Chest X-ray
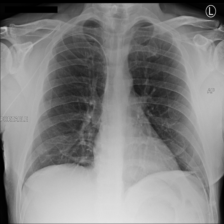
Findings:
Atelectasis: negative
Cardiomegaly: negative
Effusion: negative
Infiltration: negative
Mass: negative
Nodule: negative
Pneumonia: negative
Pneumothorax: negative
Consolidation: negative
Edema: negative
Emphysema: negative
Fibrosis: negative
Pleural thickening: negative
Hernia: negative